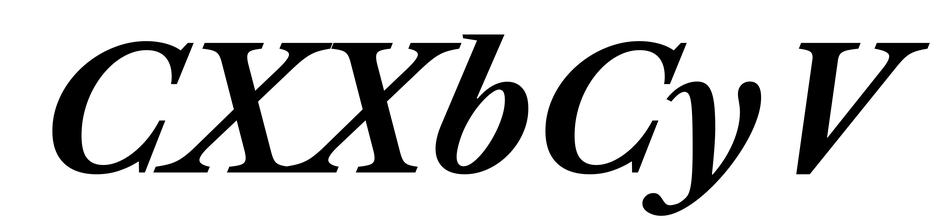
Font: LibreCaslonText-Italic_Bold_Italic